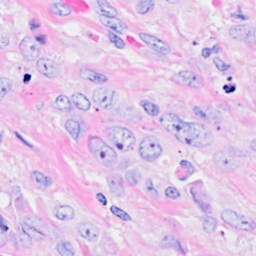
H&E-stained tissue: Breast